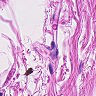
Metastatic tissue present: no